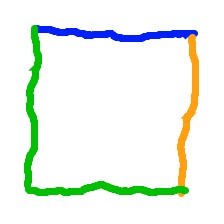
Shape: square